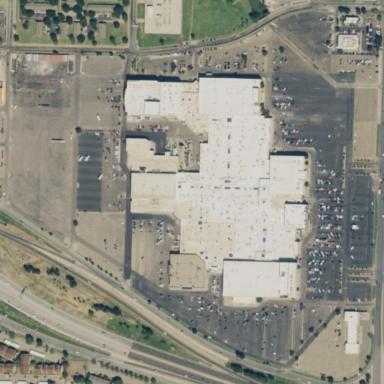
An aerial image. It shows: Retail area.